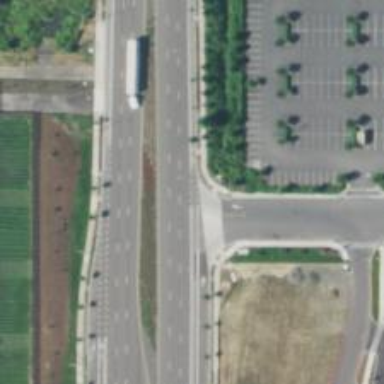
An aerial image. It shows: Primary link highway with asphalt surface.